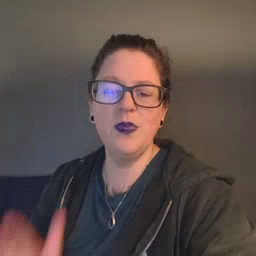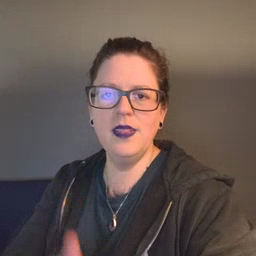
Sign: will